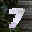
Label: 7